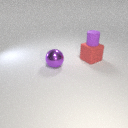
large purple metal sphere in front of large red rubber cube